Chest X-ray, AP view. Patient: 48 years old, sex M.
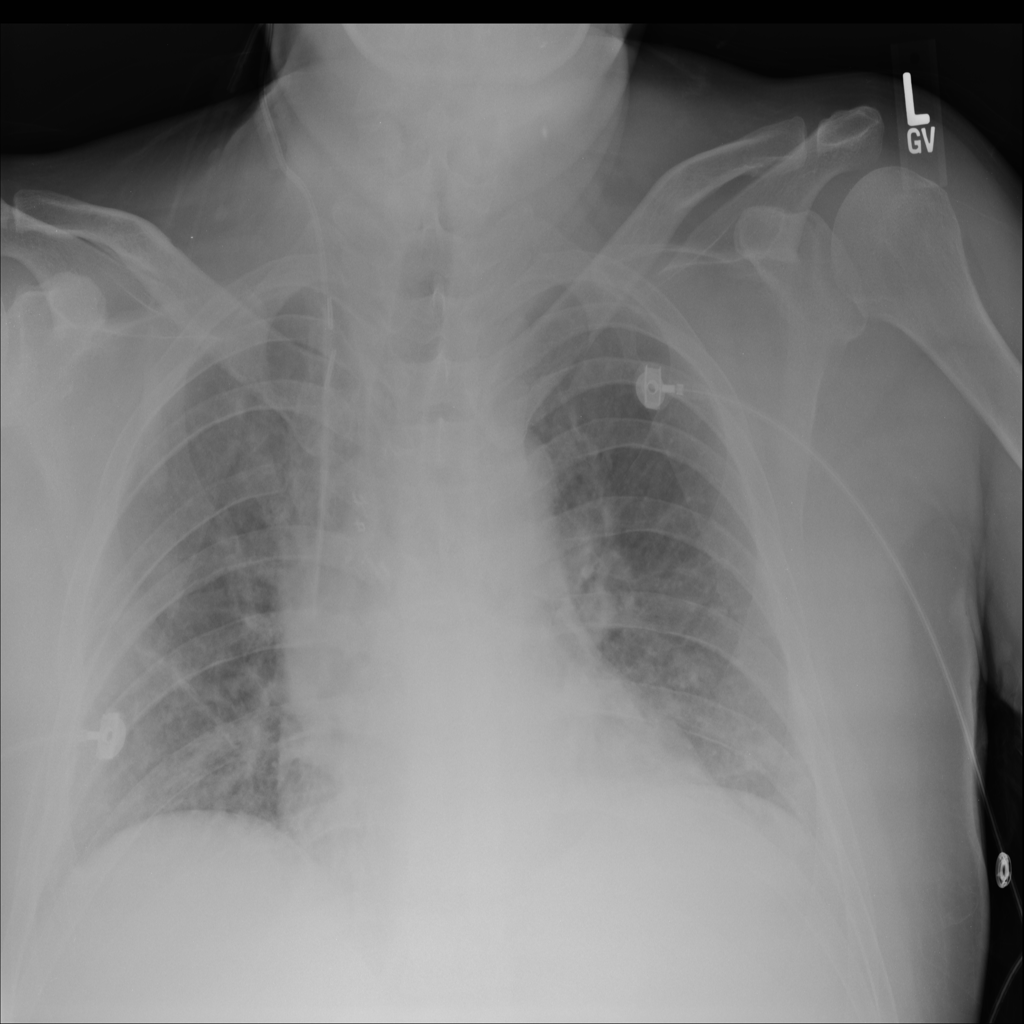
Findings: No Finding